Field crop: maize
Growth stage: 2
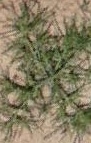
Species: salsola